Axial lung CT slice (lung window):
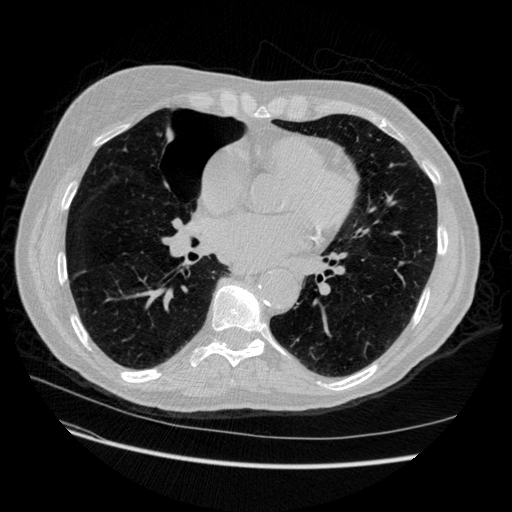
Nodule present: yes
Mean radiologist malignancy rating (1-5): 3